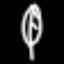
Label: leaf